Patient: sex F, age 64
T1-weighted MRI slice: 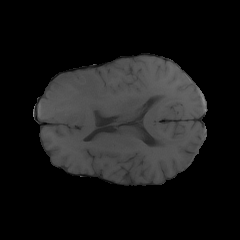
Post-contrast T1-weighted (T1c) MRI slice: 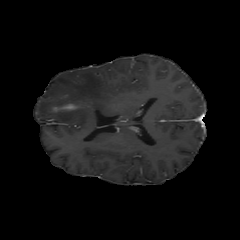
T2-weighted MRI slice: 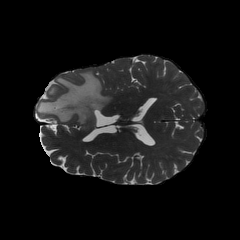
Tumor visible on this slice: yes
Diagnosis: Glioblastoma, IDH-wildtype
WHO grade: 4